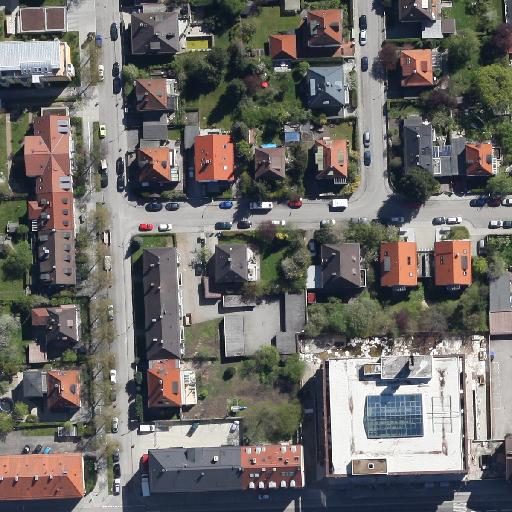
Referring expression: road